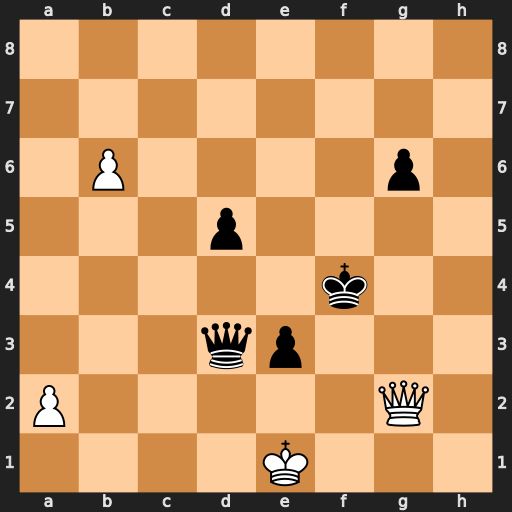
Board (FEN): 8/8/1P4p1/3p4/5k2/3qp3/P5Q1/4K3
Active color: w
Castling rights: -
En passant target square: -
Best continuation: Qf1+ Qxf1+ Kxf1 Ke5 b7